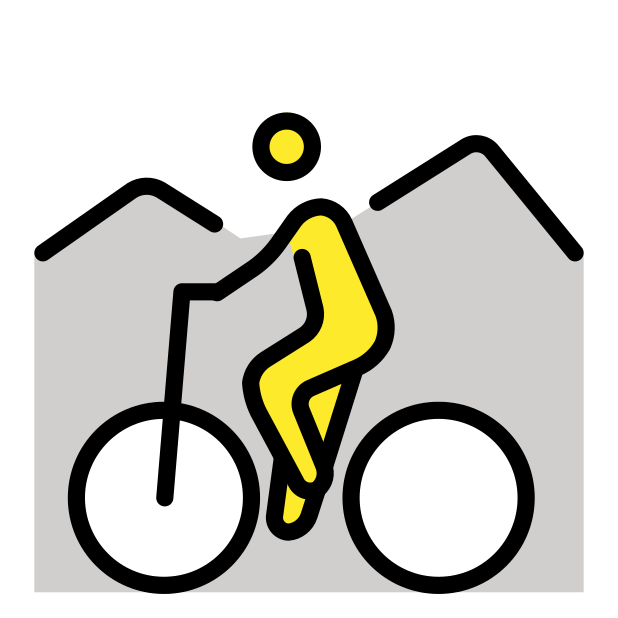
person mountain biking